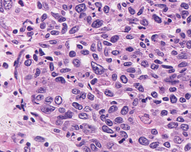
Tumor epithelial tissue: yes
Tumor-associated stroma tissue: no
Normal tissue: no